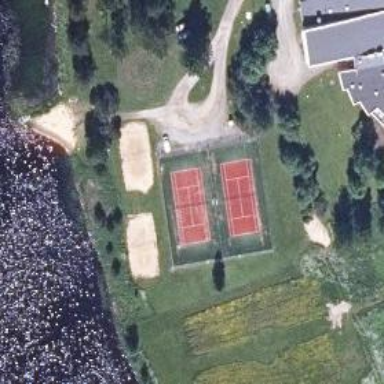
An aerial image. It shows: Pitch used for beach volleyball.